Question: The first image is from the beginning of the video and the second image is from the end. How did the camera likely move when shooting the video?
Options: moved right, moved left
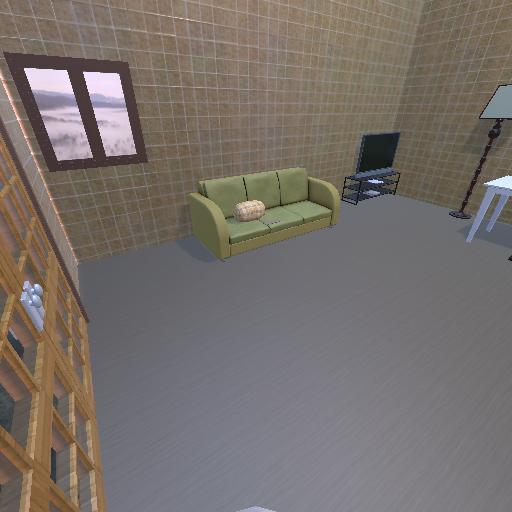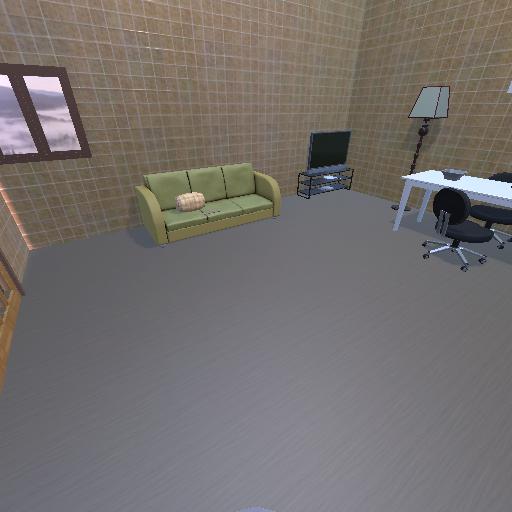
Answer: moved right